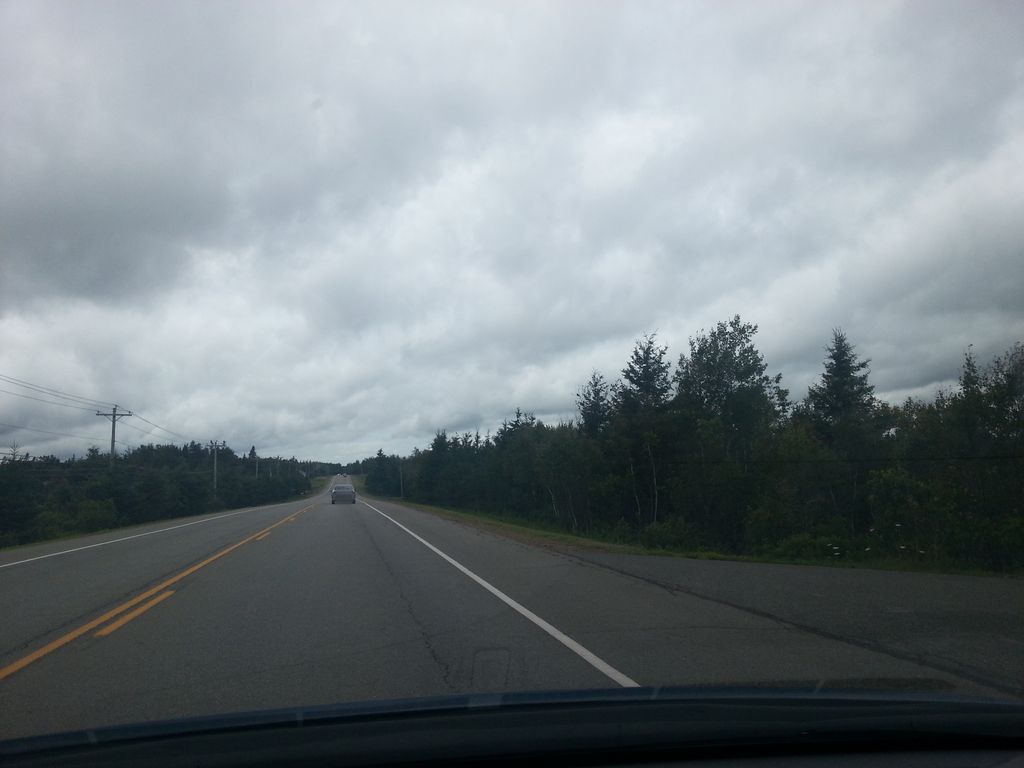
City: charlottetown